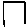
Label: square